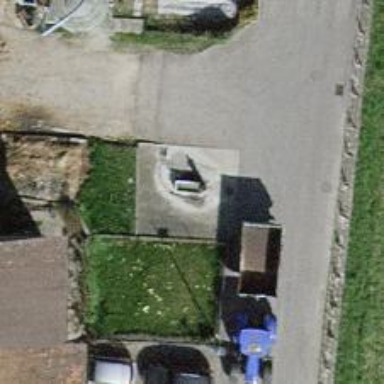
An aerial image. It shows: Fountain.